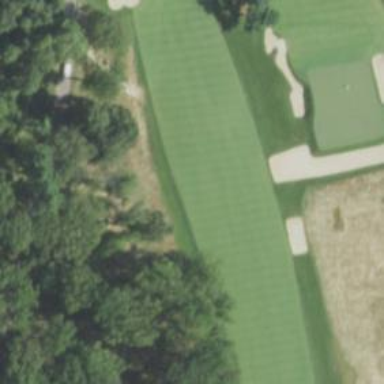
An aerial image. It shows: View of golf hole.